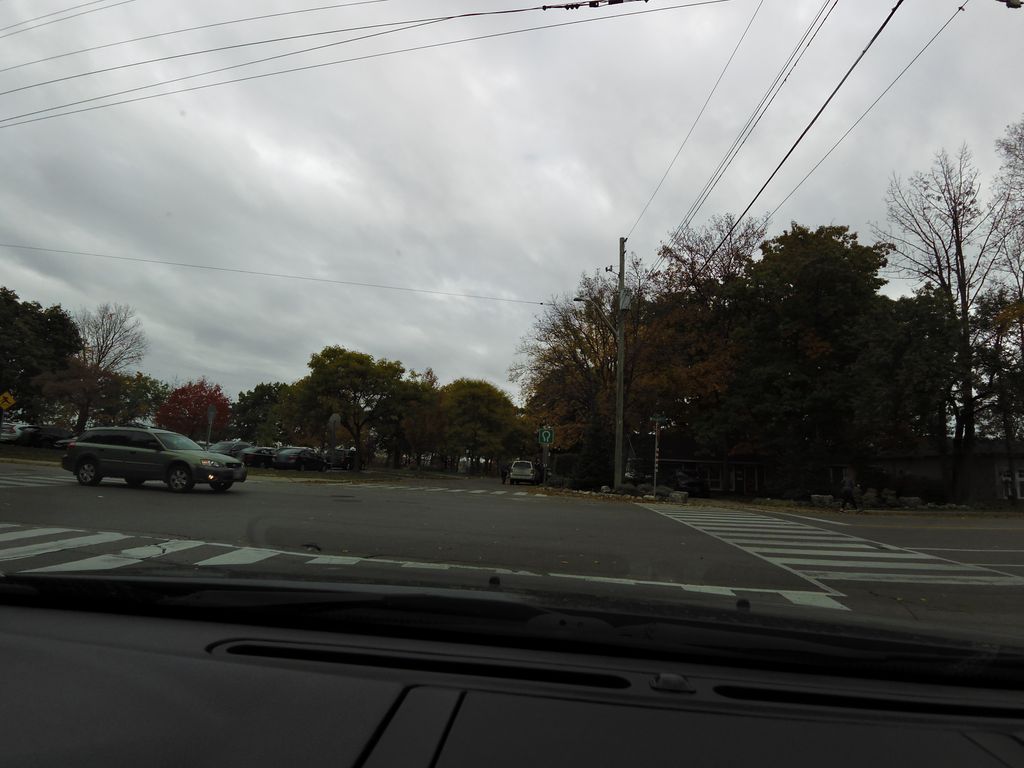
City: hamilton